Question: Here is a highly abstracted main program and module. Matplotlib slider widgets should cause the 'Data' instances to recalculate and the plot should then update.
Each time a slider is updated, it should pass its new value to the appropriate method defined during the slider's instantiation. For example, moving the first slider should send it's value to 'd1.set_a()' which triggers a recalculation of that data, and should then trigger 'P.offsets()' (see MODULE) to update the plot.
How can I get these user-defined, script-generated Sliders to trigger the data objects and the plot to update? Do the Slider Widgets instances offer more convenient methods than the way I'm doing it here?
MAIN Program:
'''
import numpy as np
from MODULE import Data, Plot
x0 = np.linspace(0, 10., 11)
y1, y2 = [0.5 * (1.0 + f(x0)) for f in (np.cos, np.sin)]
d1, d2 = Data('hey', x0, y1), Data('wow', x0, y2) # data generating objects
p = Plot('hey') # plot object
p.add_slider(d1, 'set_a', d1.a, (0.2, 1.0))
p.add_slider(d1, 'set_p', d1.p, (0.5, 2.0))
p.add_slider(d2, 'set_a', d2.a, (0.2, 1.0))
p.add_slider(d2, 'set_p', d2.p, (0.5, 2.0))
p.plotme((d1, d2))
'''
Current result, sliders move but don't trigger recalculation/replotting:

MODULE:
'''
import numpy as np
import matplotlib.pyplot as plt
from matplotlib.widgets import Slider
class Plot(object):
def __init__(self, name):
self.name = name
self.sliders = []
self.axcolor = 'lightgoldenrodyellow'
self.fig = plt.figure()
def sliderfunc(self, value):
print('sliderfunc') # currently not getting here
for (obj, P) in self.OPs:
P.set_offsets(obj.xy.T)
self.fig.canvas.draw_idle()
def add_slider(self, obj, method, nominal, limits):
ybot = 0.03 * (len(self.sliders) + 1)
name = obj.name + '.' + method
ax_slider = plt.axes([0.25, ybot, 0.50, 0.02], facecolor=self.axcolor)
slider = Slider(ax_slider, name, limits[0], limits[1],
valinit=nominal)
slider.on_changed(getattr(obj, method)) # this may not be right
self.sliders.append(slider)
return slider
def plotme(self, objs):
ybot = 0.03 * (len(self.sliders) + 3)
A = plt.axes([0.15, ybot, 0.65, 0.50])
self.OPs = []
for obj in objs:
P = A.scatter(obj.x, obj.y)
self.OPs.append((obj, P))
plt.show()
class Data(object):
def __init__(self, name, x0, y0):
self.name = name
self.a = 1.0
self.p = 1.0
self.x0, self.y0 = x0, y0
self.setstuff(a=1.0, p=1.0)
def setstuff(self, a=None, p=None):
if a != None:
self.set_a(a)
if p != None:
self.set_p(p)
def set_a(self, a):
self.a = a
self.x = self.a * self.x0
self.y = self.y0**self.p
self.xy = np.vstack((self.x, self.y))
def set_p(self, p):
self.p = p
self.x = self.a * self.x0
self.y = self.y0**self.p
self.xy = np.vstack((self.x, self.y))
'''
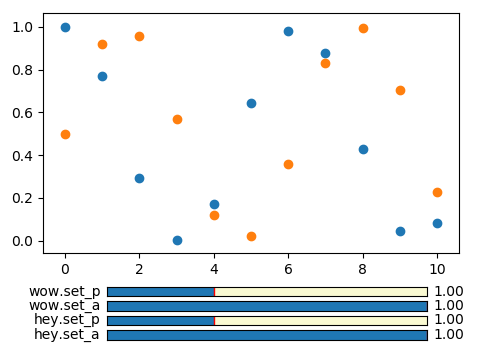
Answer: The individual sliders need to perform different actions, so each slider needs its own callback. Inside of it you may of course then call the same function ('sliderfunc') to update the plot.
'''
import numpy as np
import matplotlib.pyplot as plt
from matplotlib.widgets import Slider
class Plot(object):
def __init__(self, name):
self.name = name
self.sliders = []
self.fig = plt.figure()
def sliderfunc(self):
for (obj, P) in self.OPs:
P.set_offsets(obj.xy.T)
self.fig.canvas.draw_idle()
def add_slider(self, obj, method, nominal, limits):
ybot = 0.03 * (len(self.sliders) + 1)
name = obj.name + '.' + method
ax_slider = plt.axes([0.25, ybot, 0.50, 0.02], facecolor="w")
slider = Slider(ax_slider, name, limits[0], limits[1],
valinit=nominal)
def callback(val):
getattr(obj, method)(val)
self.sliderfunc()
slider.on_changed(callback)
self.sliders.append(slider)
return slider
def plotme(self, objs):
ybot = 0.03 * (len(self.sliders) + 3)
A = plt.axes([0.15, ybot, 0.65, 0.50])
self.OPs = []
for obj in objs:
P = A.scatter(obj.x, obj.y)
self.OPs.append((obj, P))
plt.show()
class Data(object):
def __init__(self, name, x0, y0):
self.name = name
self.a = 1.0
self.p = 1.0
self.x0, self.y0 = x0, y0
self.update()
def update(self):
self.x = self.a * self.x0
self.y = self.y0**self.p
self.xy = np.vstack((self.x, self.y))
def set_a(self, val):
self.a = val
self.update()
def set_p(self, val):
self.p = val
self.update()
x0 = np.linspace(0, 10., 11)
y1, y2 = [0.5 * (1.0 + f(x0)) for f in (np.cos, np.sin)]
d1, d2 = Data('hey', x0, y1), Data('wow', x0, y2) # data generating objects
p = Plot('hey') # plot object
p.add_slider(d1, 'set_a', d1.a, (0.2, 1.0))
p.add_slider(d1, 'set_p', d1.p, (0.5, 2.0))
p.add_slider(d2, 'set_a', d2.a, (0.2, 1.0))
p.add_slider(d2, 'set_p', d2.p, (0.5, 2.0))
p.plotme((d1, d2))
'''